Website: bh-photo
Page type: customer-info-address
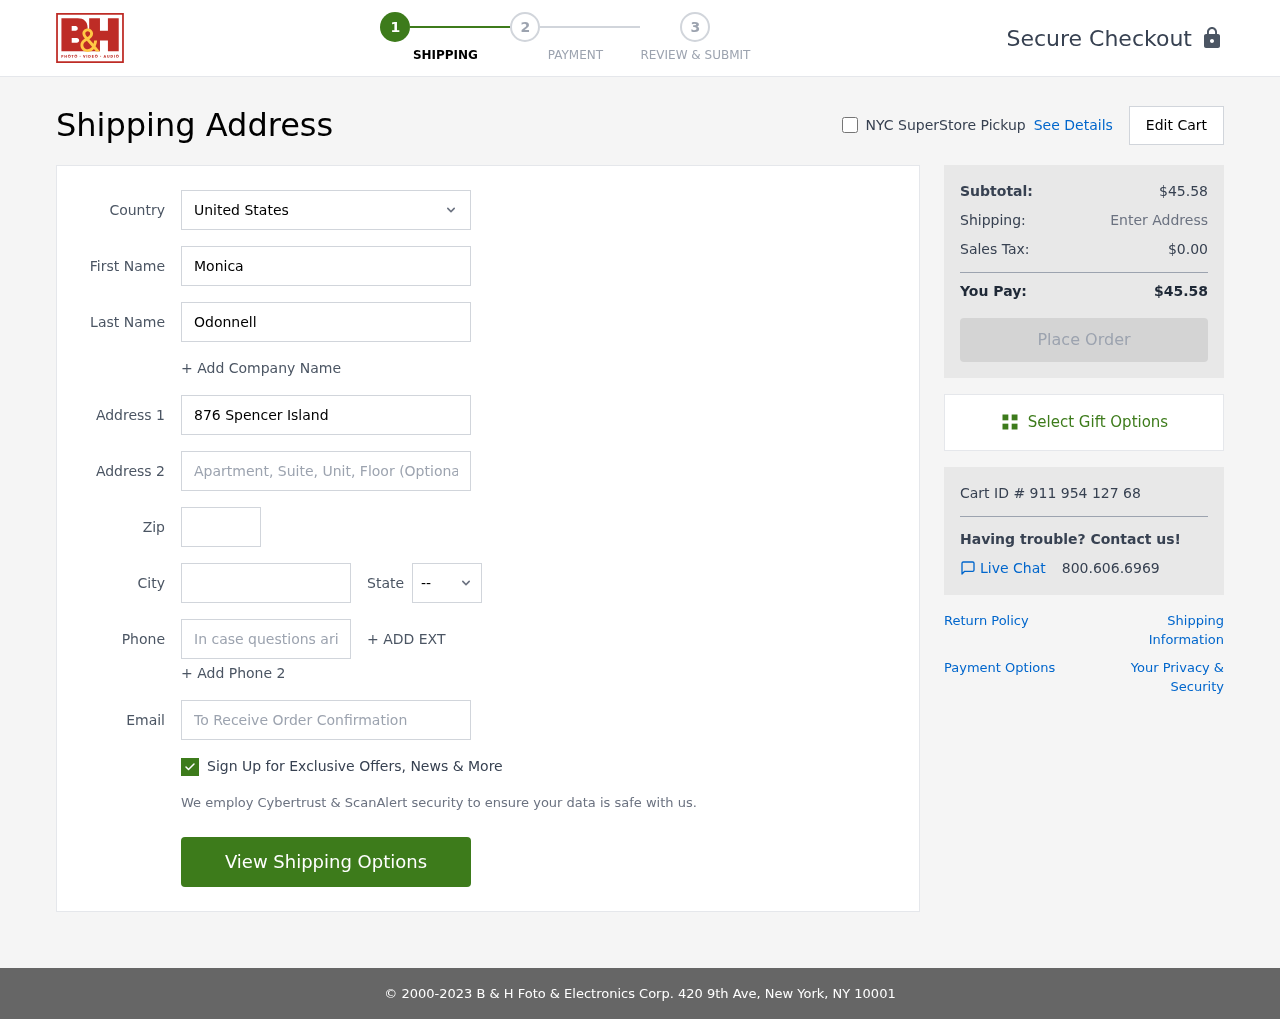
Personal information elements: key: PII_CITY
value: Samuelbury
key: PII_COUNTRY
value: United States
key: PII_EMAIL
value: monica_odonnell@yahoo.com
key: PII_FIRSTNAME
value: Monica
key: PII_LASTNAME
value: Odonnell
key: PII_PHONE
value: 7856861746
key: PII_POSTCODE
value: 23552
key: PII_STATE_ABBR
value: GA
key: PII_STREET
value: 876 Spencer Island
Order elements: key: ORDER_SUBTOTAL
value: $45.58
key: ORDER_TAX
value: $0.00
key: ORDER_TOTAL
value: $45.58
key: ORDER_ID
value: Cart ID # 911 954 127 68